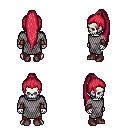
a pixel art fantasy rpg character, male body template, skeleton, chain mail, red pants, ruby red extra-long topknot hairstyle, leather bracers, maroon shoes, four views (front, back, left, right), 2x2 character sprite sheet, small pixel art, hard edges, no anti-aliasing